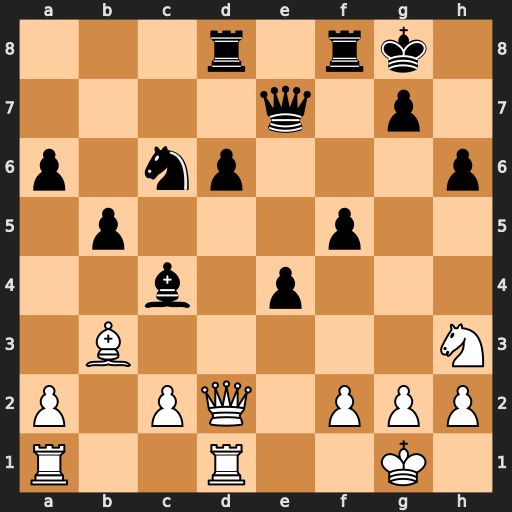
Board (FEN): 3r1rk1/4q1p1/p1np3p/1p3p2/2b1p3/1B5N/P1PQ1PPP/R2R2K1
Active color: w
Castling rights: -
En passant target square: -
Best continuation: Bxc4+ bxc4 Qd5+ Kh7 Qxc6